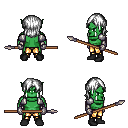
a pixel art fantasy rpg character, male body template, orc, green skin, steel arm armor, gold greaves, white long bangs hairstyle, metal gloves, black shoes, spear, four views (front, back, left, right), 2x2 character sprite sheet, small pixel art, hard edges, no anti-aliasing